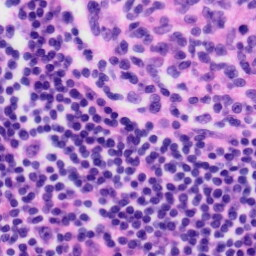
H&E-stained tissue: Tonsil